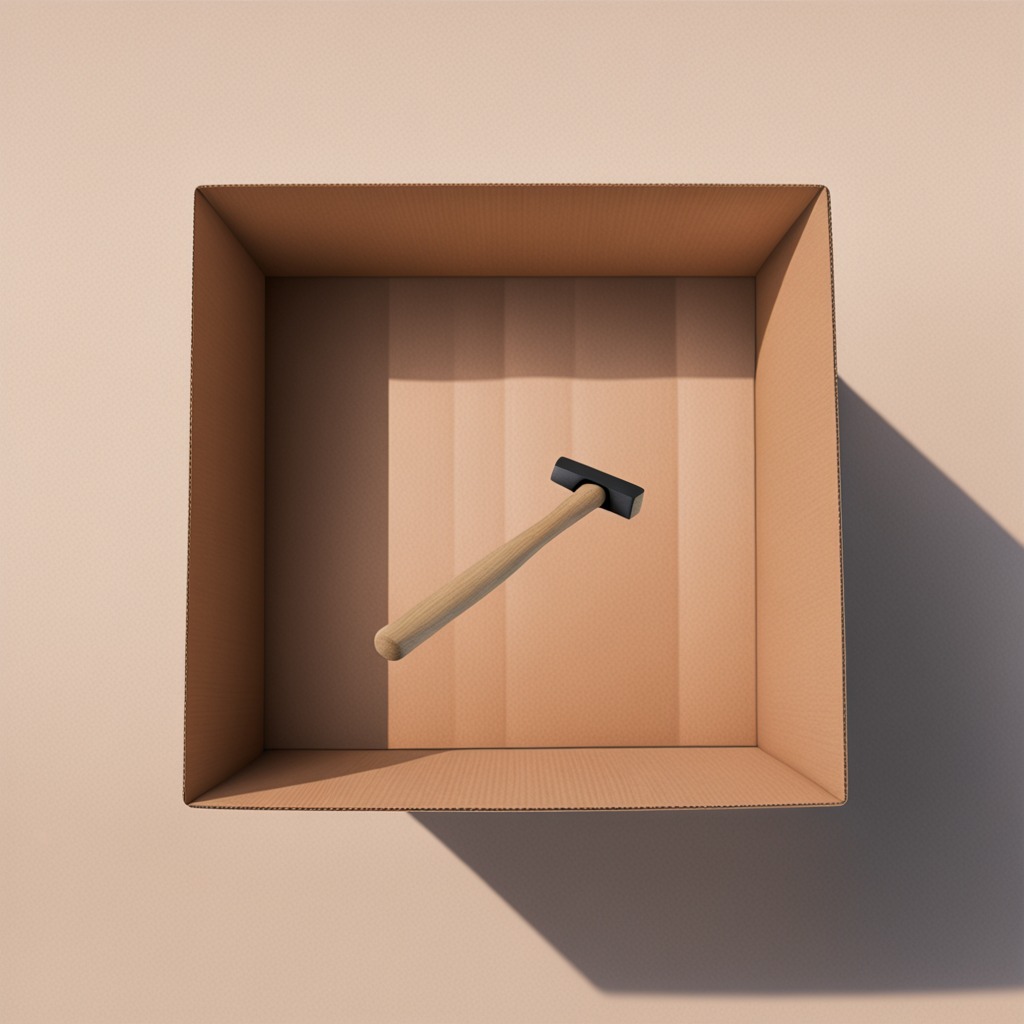
A hammer lying on the cardboard box surface